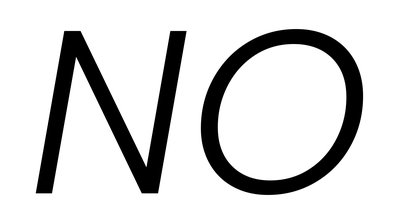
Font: Poppins-LightItalic